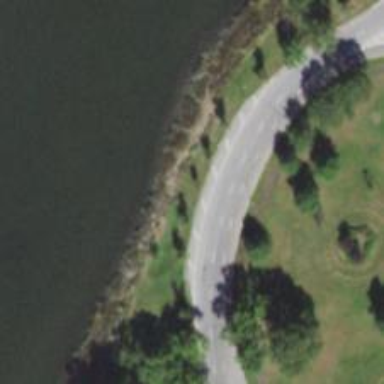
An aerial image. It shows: Secondary road leading to roundabout.